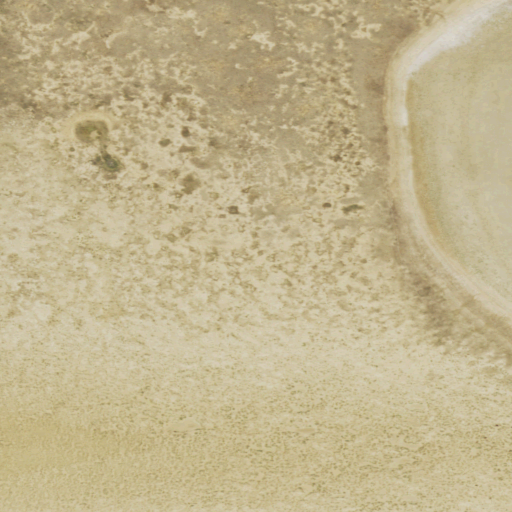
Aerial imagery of depression(s) in Wyoming named Big Judson containing grassland, shrub, herbaceous wetlands, and open water